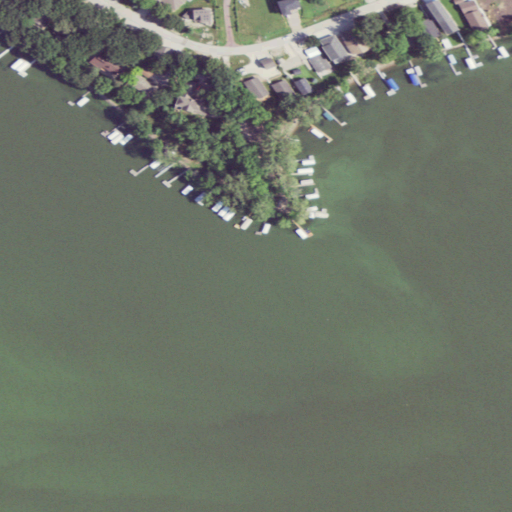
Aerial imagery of cape in Iowa named Stoney Point containing open water, low intensity development, mixed forest, medium intensity development, open development, and deciduous forest